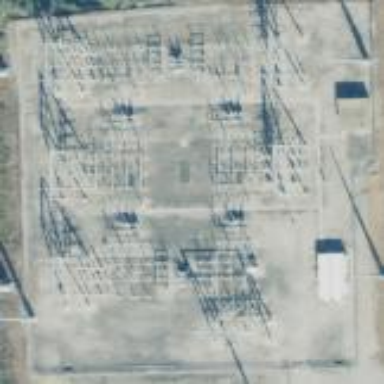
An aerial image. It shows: Power substation with fence around it. The substation is used for switching.